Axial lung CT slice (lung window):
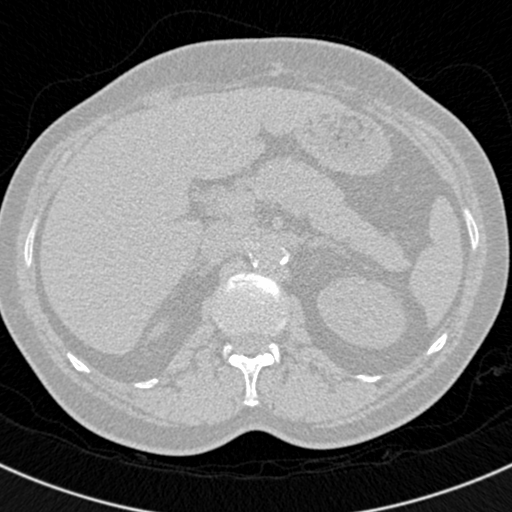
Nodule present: no